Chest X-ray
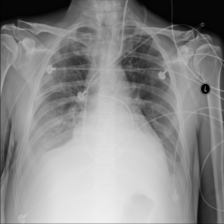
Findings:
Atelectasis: negative
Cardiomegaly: negative
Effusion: positive
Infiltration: negative
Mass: negative
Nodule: negative
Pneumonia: negative
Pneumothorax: negative
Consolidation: negative
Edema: negative
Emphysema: negative
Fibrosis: negative
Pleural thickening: negative
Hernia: negative